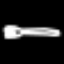
Label: fork